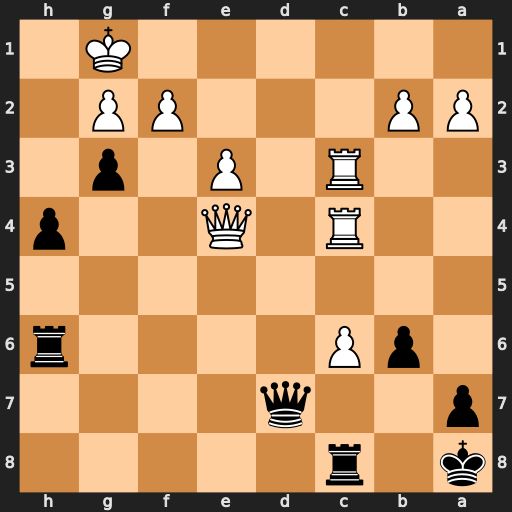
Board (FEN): k1r5/p2q4/1pP4r/8/2R1Q2p/2R1P1p1/PP3PP1/6K1
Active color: b
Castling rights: -
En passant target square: -
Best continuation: Qd1#